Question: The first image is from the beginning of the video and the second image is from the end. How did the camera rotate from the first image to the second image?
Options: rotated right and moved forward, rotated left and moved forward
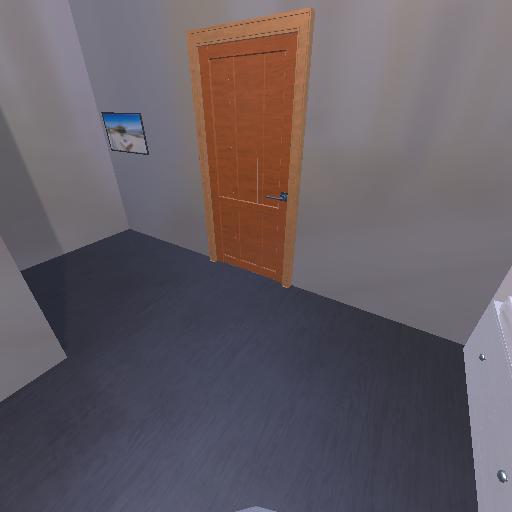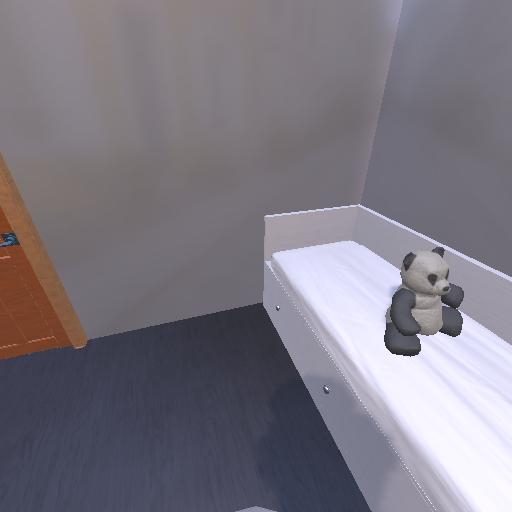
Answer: rotated right and moved forward